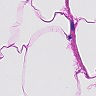
Metastatic tissue present: no